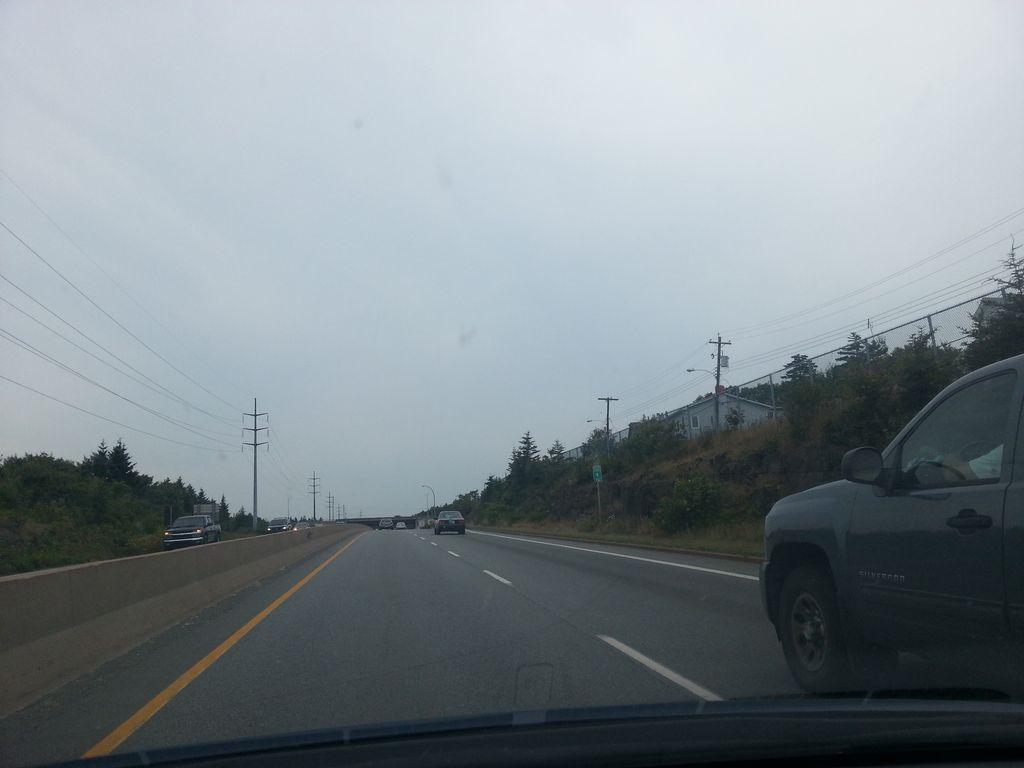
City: halifax